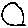
Label: moon